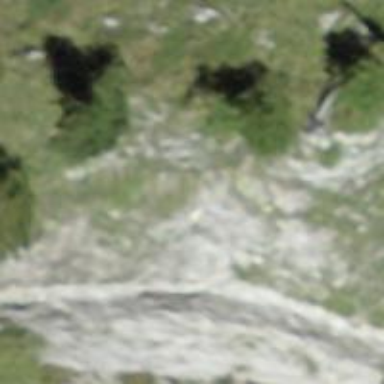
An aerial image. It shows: Cliff in nature.